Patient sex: M
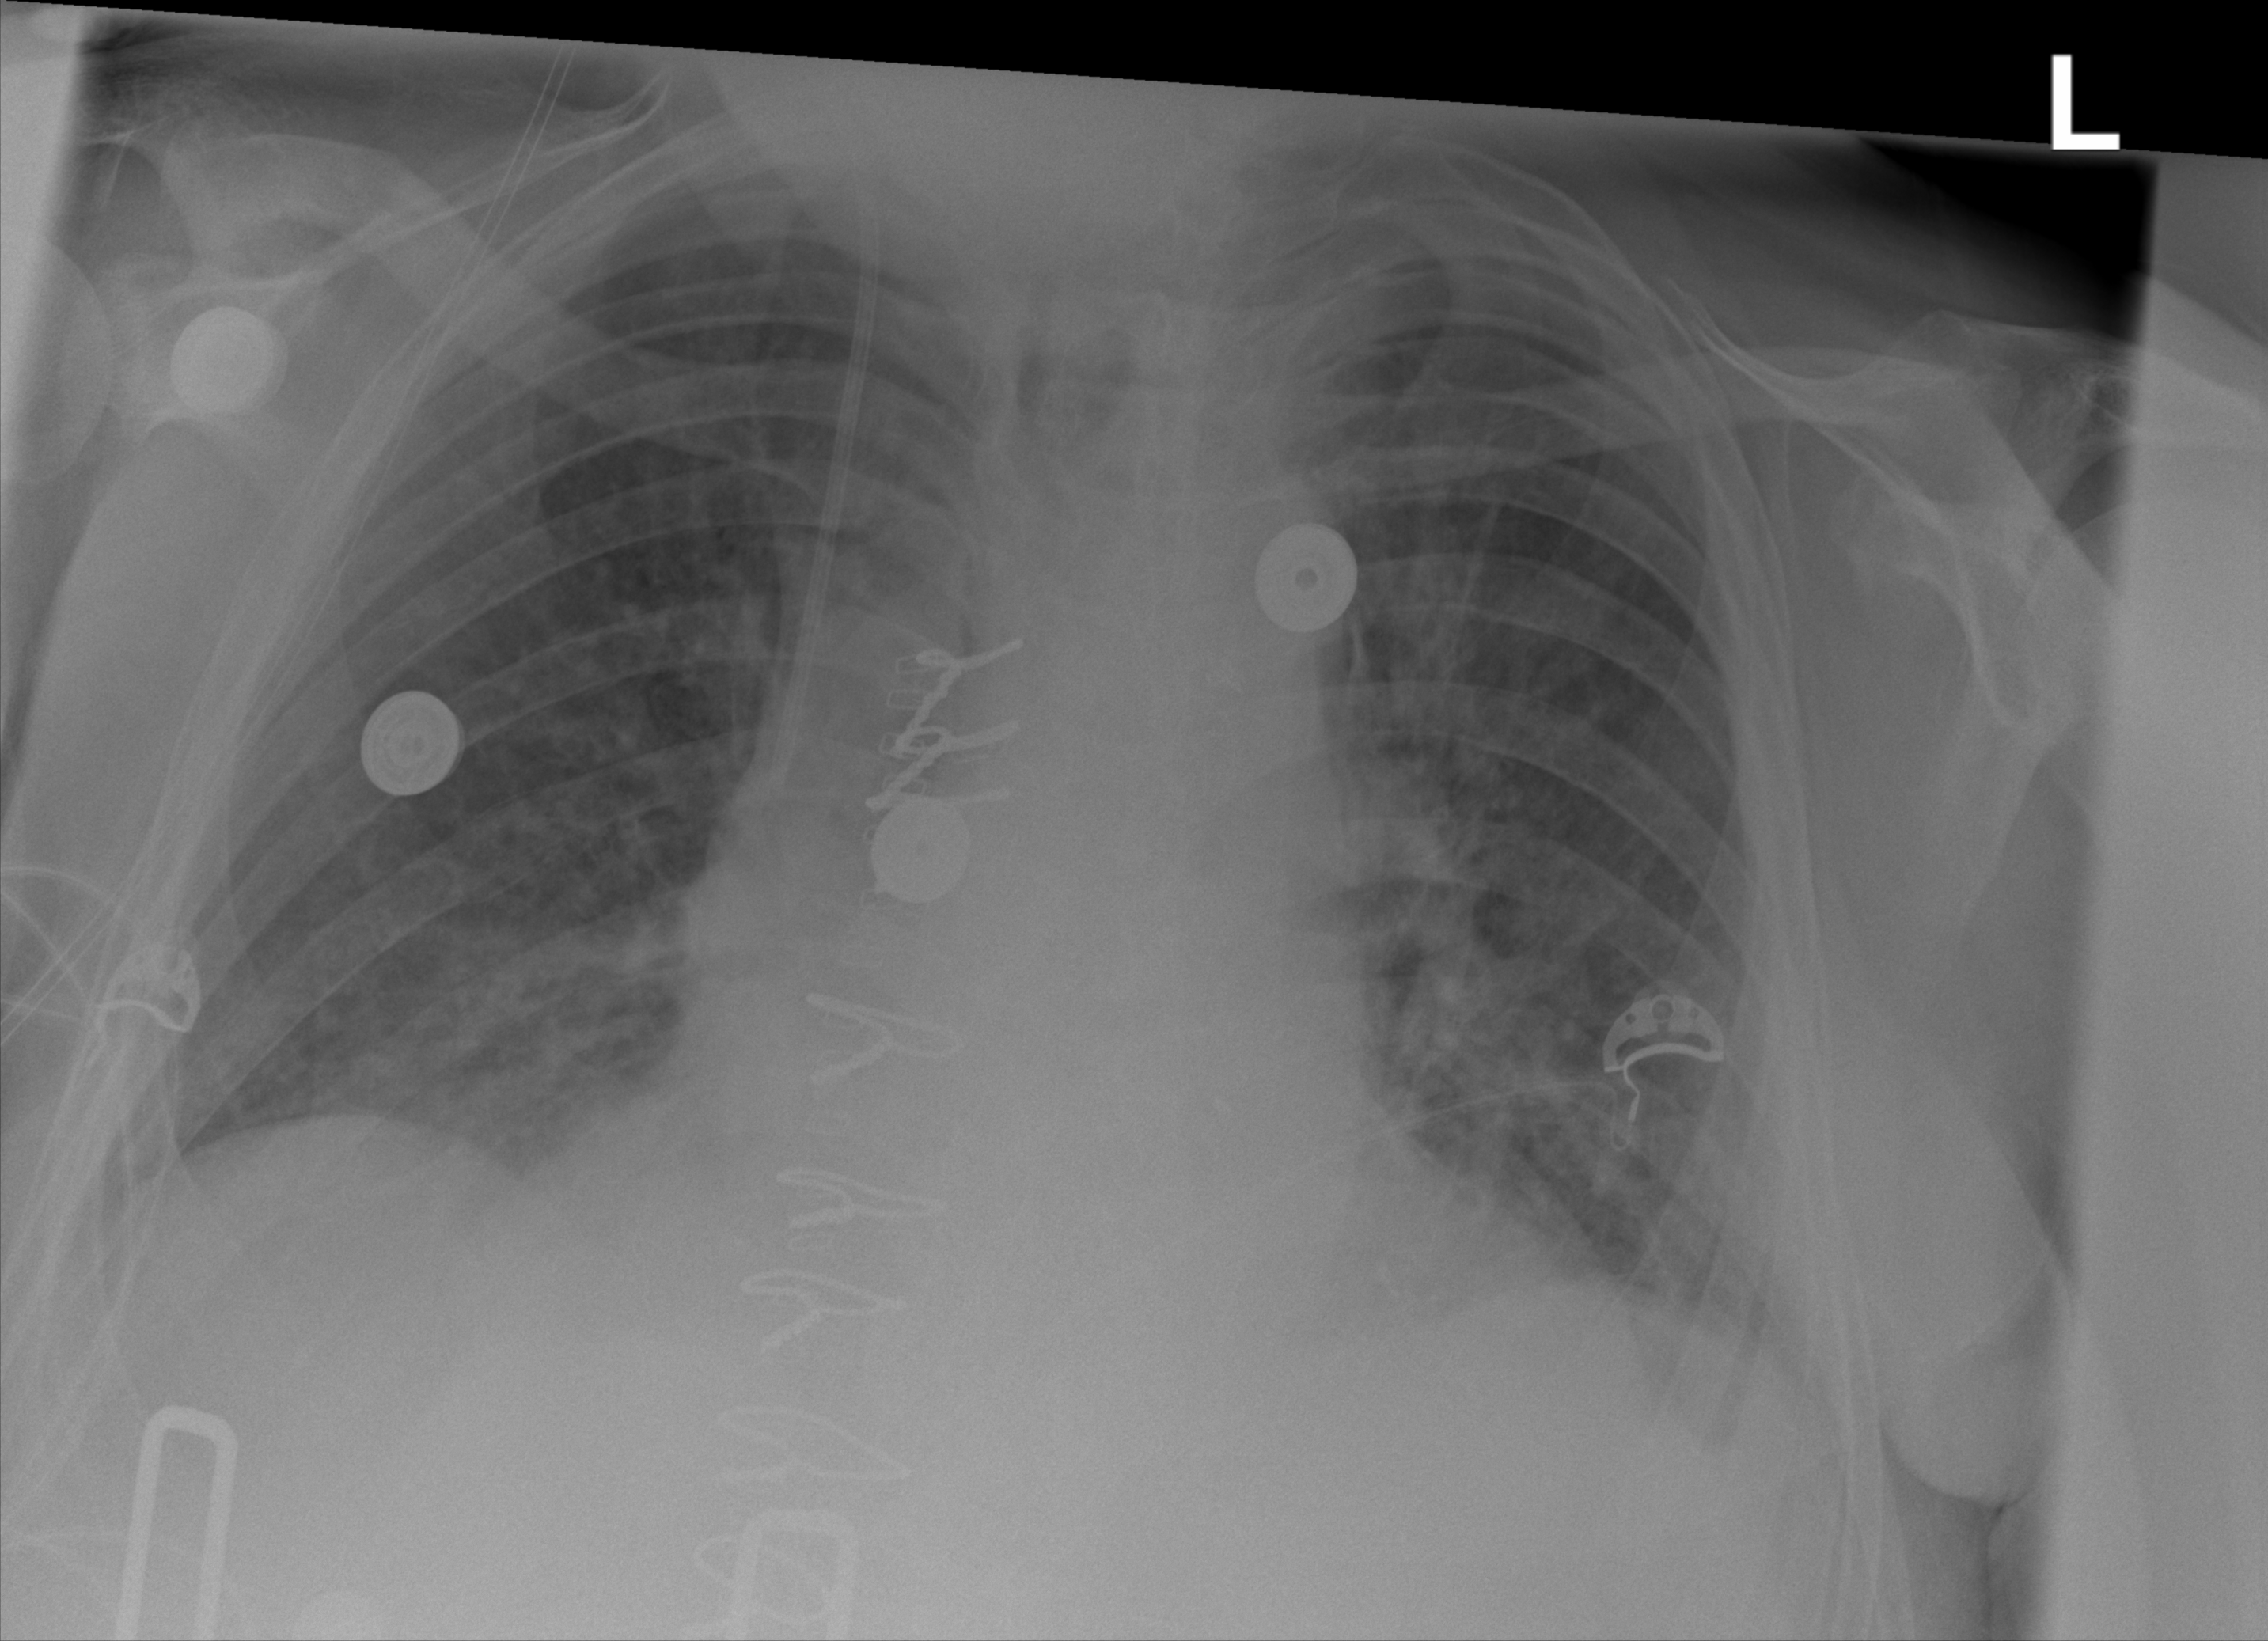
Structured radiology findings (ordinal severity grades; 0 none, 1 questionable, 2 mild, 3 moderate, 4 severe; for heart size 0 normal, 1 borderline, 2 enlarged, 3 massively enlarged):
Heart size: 1
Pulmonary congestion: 2
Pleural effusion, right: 1
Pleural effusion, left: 2
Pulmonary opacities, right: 0
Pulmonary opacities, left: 0
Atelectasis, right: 2
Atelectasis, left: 2